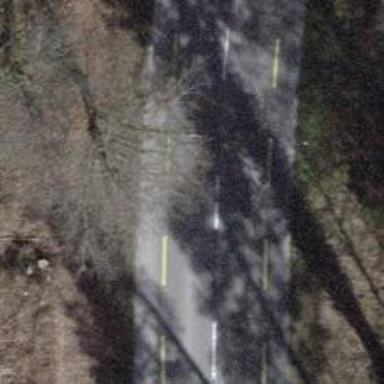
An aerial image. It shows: Tertiary road with asphalt surface and designated cycle lane.